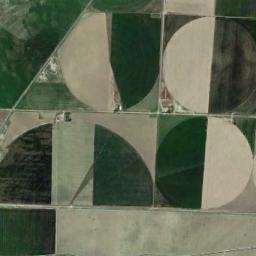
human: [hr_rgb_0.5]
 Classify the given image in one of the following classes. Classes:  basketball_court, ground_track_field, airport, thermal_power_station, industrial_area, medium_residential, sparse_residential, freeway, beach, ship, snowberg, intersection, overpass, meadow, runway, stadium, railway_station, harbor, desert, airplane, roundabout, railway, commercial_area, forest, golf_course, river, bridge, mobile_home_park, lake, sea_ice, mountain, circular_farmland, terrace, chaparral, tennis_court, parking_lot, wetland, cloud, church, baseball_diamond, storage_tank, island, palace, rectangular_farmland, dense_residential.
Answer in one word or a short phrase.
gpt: circular_farmland